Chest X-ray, PA view. Patient: 49 years old, sex F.
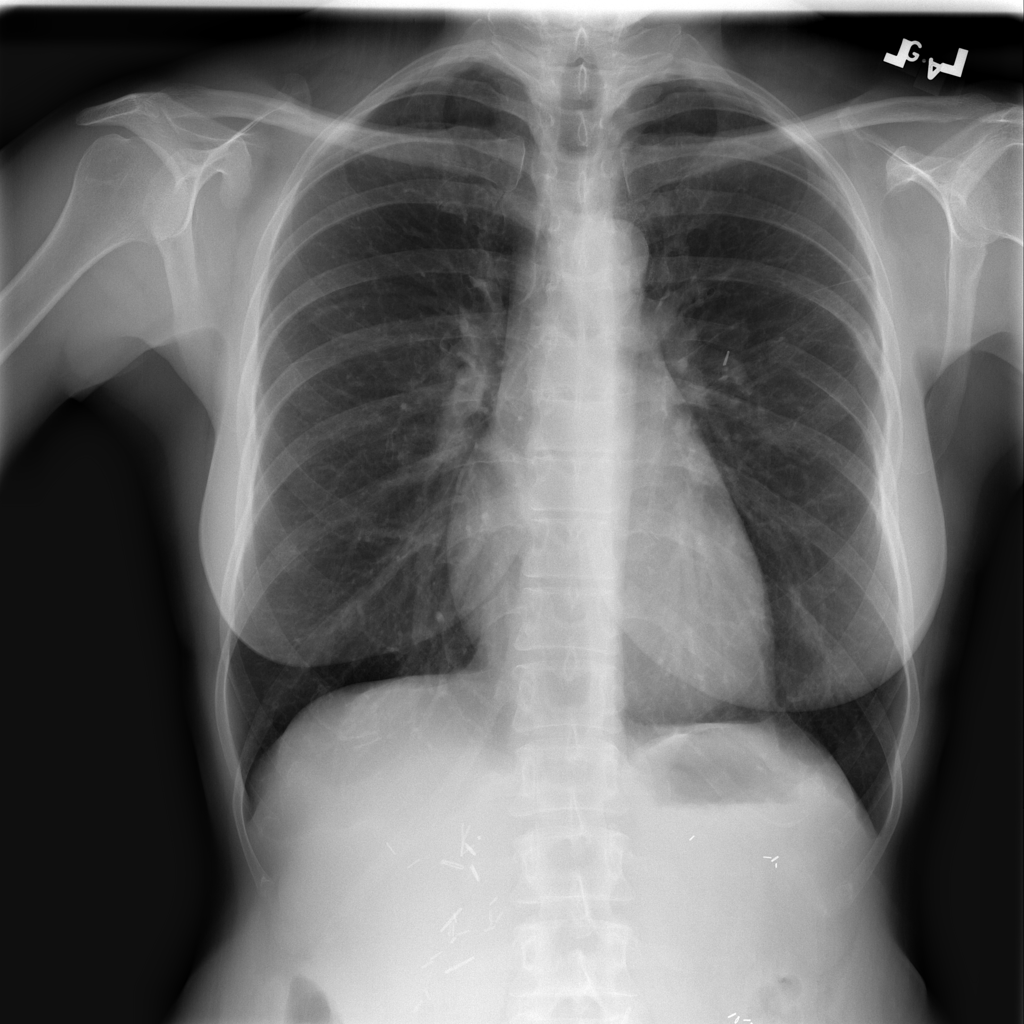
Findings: No Finding